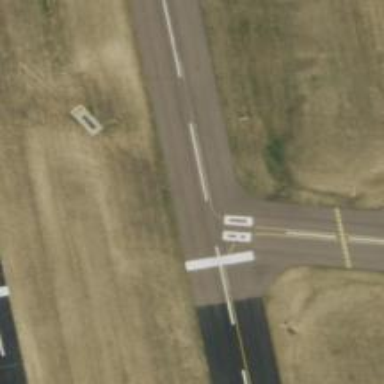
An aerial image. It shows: Runway surface made of asphalt at airport.